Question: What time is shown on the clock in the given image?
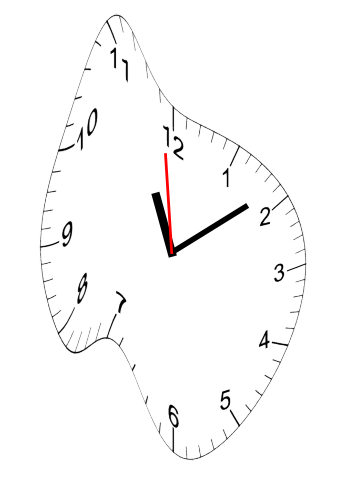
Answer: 11:08:59